Aerial crown-view tile of a tropical tree (Barro Colorado Island, Panama), acquired 20250915:
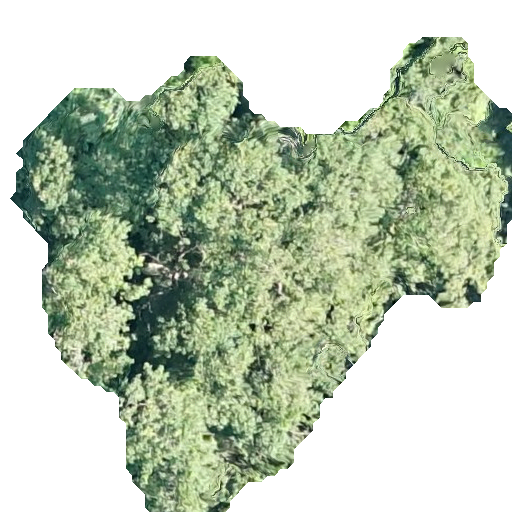
Species: Terminalia oblonga
GBIF accepted scientific name: Terminalia oblonga
Crown area: 214.849 m²